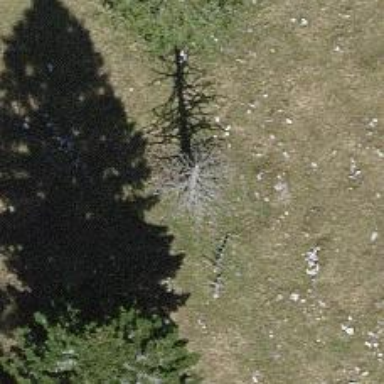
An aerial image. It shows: Single tag "natural: tree."